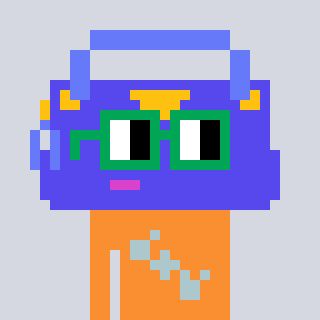
a pixel art character with square green glasses, a bag-shaped head and a orange-colored body on a cool background